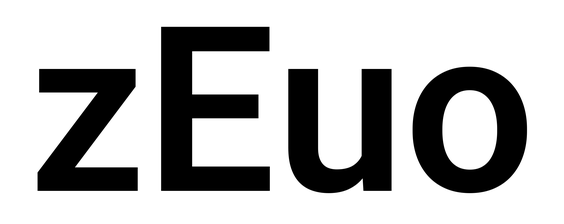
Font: Roboto_SemiBold